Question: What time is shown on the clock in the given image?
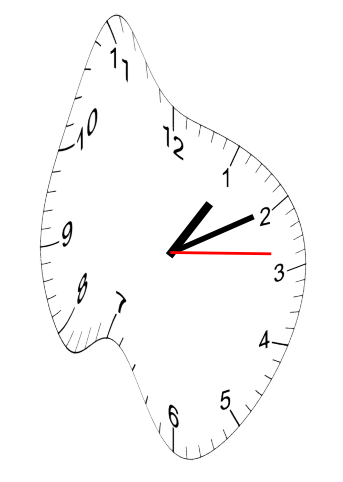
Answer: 01:10:14